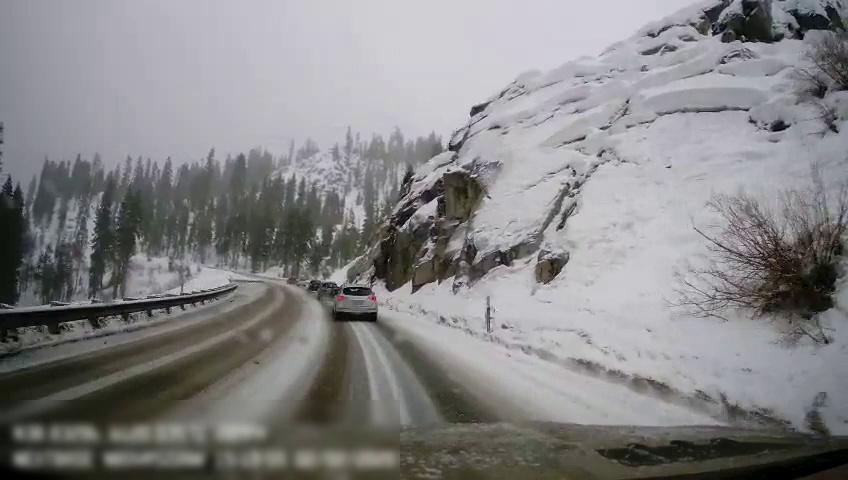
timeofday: Day
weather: Snowy
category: Drivable Space
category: Vehicles | SUV
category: Vehicles | Car
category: Vehicles | Car
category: Vehicles | SUV